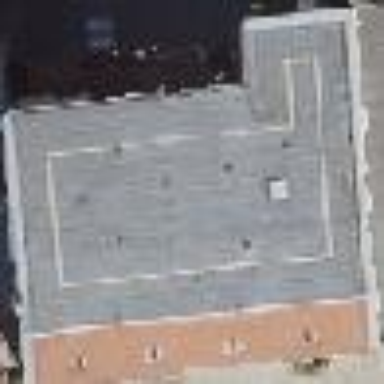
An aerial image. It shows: Saltbox shaped roof on apartment building.